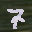
Label: 7